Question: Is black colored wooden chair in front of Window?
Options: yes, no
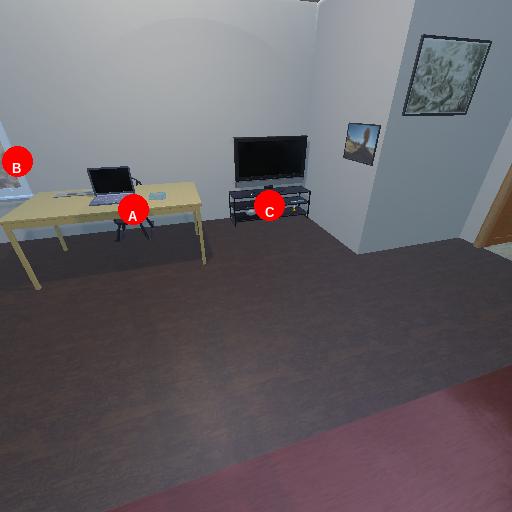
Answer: yes